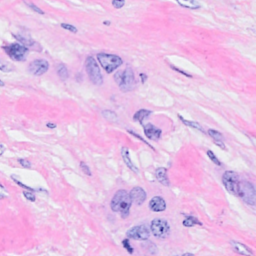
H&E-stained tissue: Breast